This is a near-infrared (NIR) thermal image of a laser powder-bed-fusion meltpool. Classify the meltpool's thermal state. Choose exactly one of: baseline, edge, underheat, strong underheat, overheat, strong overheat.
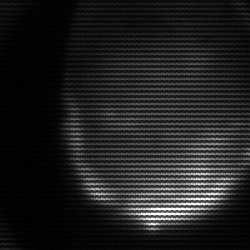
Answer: edge